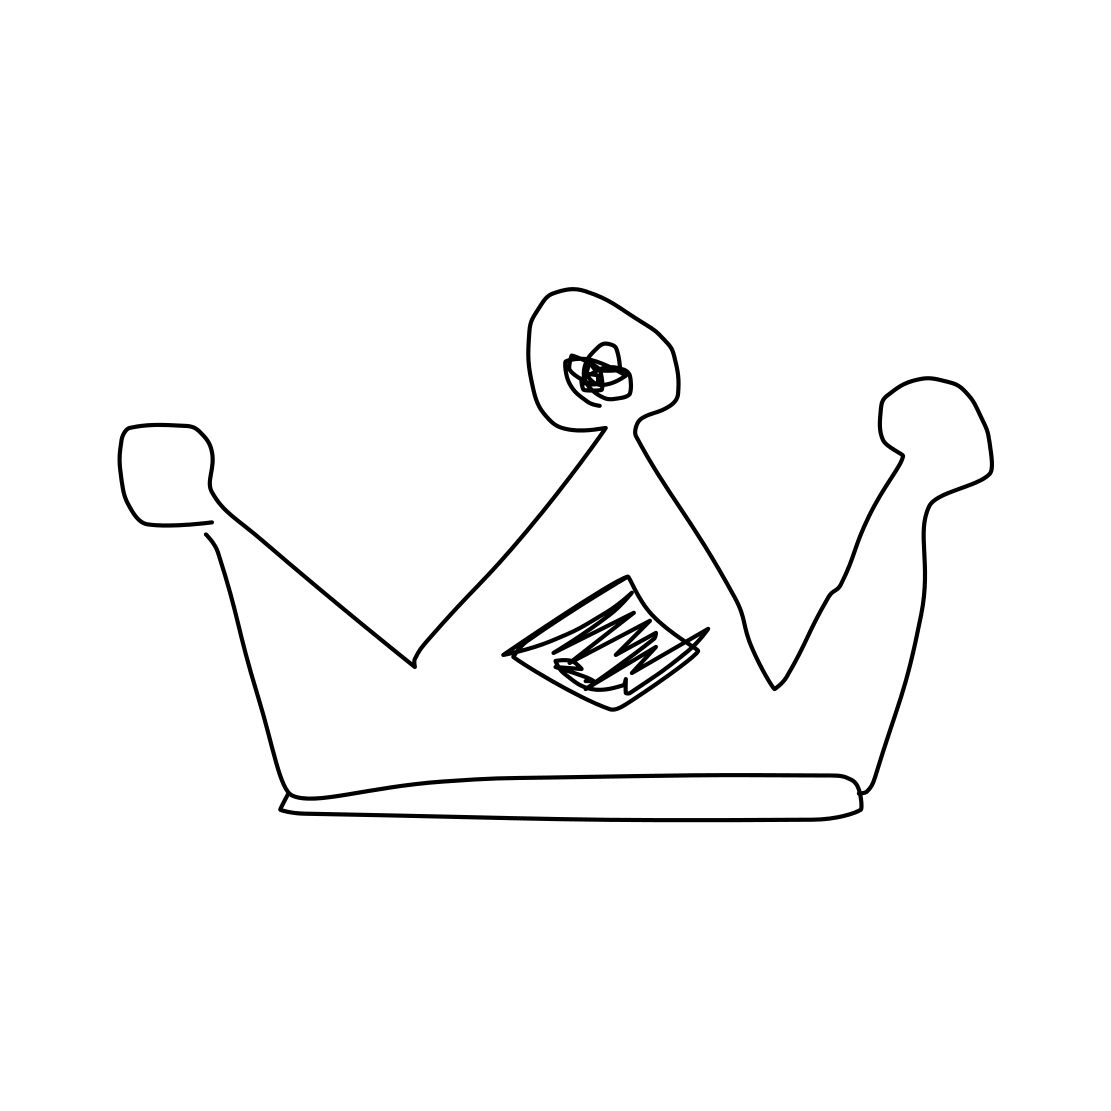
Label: crown